Question: I'm simply trying to send String text from my android app to Nodemcu esp8266 and the esp8266 response with another text.
I can receive the text on esp8266 but on android app I'm not get any response text! and I don't knew what is the problem.
my android code is
'''
public class MainActivity extends Activity {
TextView textResponse;
Button buttonConnect;
EditText welcomeMsg;
String IpAddress = "192.168.0.117";
int Port = 8090;
@Override
protected void onCreate(Bundle savedInstanceState) {
super.onCreate(savedInstanceState);
setContentView(R.layout.activity_main);
buttonConnect = (Button) findViewById(R.id.connect);
textResponse = (TextView) findViewById(R.id.response);
welcomeMsg = (EditText)findViewById(R.id.welcomemsg);
buttonConnect.setOnClickListener(new OnClickListener() {
@Override
public void onClick(View view) {
MyClientTask myClientTask = new MyClientTask(welcomeMsg.getText().toString());
myClientTask.execute();
}
});
}
@SuppressLint("StaticFieldLeak")
public class MyClientTask extends AsyncTask<Void, Void, Void> {
String response = "";
String msgToServer;
MyClientTask(String msgTo) {
msgToServer = msgTo;
}
@Override
protected Void doInBackground(Void... arg0) {
Socket socket = null;
DataOutputStream dataOutputStream = null;
DataInputStream dataInputStream = null;
try {
socket = new Socket(IpAddress, Port);
dataOutputStream = new DataOutputStream(socket.getOutputStream());
dataInputStream = new DataInputStream(socket.getInputStream());
if(!msgToServer.equals(""))
dataOutputStream.writeUTF(msgToServer + "$");
response = dataInputStream.readUTF();
} catch (IOException e) { }
finally {
if (socket != null) {
try {
socket.close();
} catch (IOException e) {}
}
if (dataOutputStream != null) {
try {
dataOutputStream.close();
} catch (IOException e) {}
}
if (dataInputStream != null) {
try {
dataInputStream.close();
} catch (IOException e) {}
}
}
return null;
}
@Override
protected void onPostExecute(Void result) {
textResponse.setText(response);
super.onPostExecute(result);
}
}
}
'''
my esp8266 code is
'''
#include <ESP8266WiFi.h>
WiFiServer server(8090);
IPAddress ip(192, 168, 0, 117);
IPAddress gateway(192, 168, 0, 1);
IPAddress subnet(255, 255, 255, 0);
void setup() {
Serial.begin(115200);
WiFi.config(ip, gateway, subnet);
WiFi.begin("TP-LINK", "55555555");
while (WiFi.status() != WL_CONNECTED) {
delay(100);
}
server.begin();
Serial.println("Connected");
}
void loop() {
WiFiClient client = server.available();
if (!client) {
return;
}
Serial.println(client.readStringUntil('$'));
String x = "esp8266";
client.println(x);
delay(100);
client.flush();
}
'''
and this is how my app locks like

anyone have any idea?
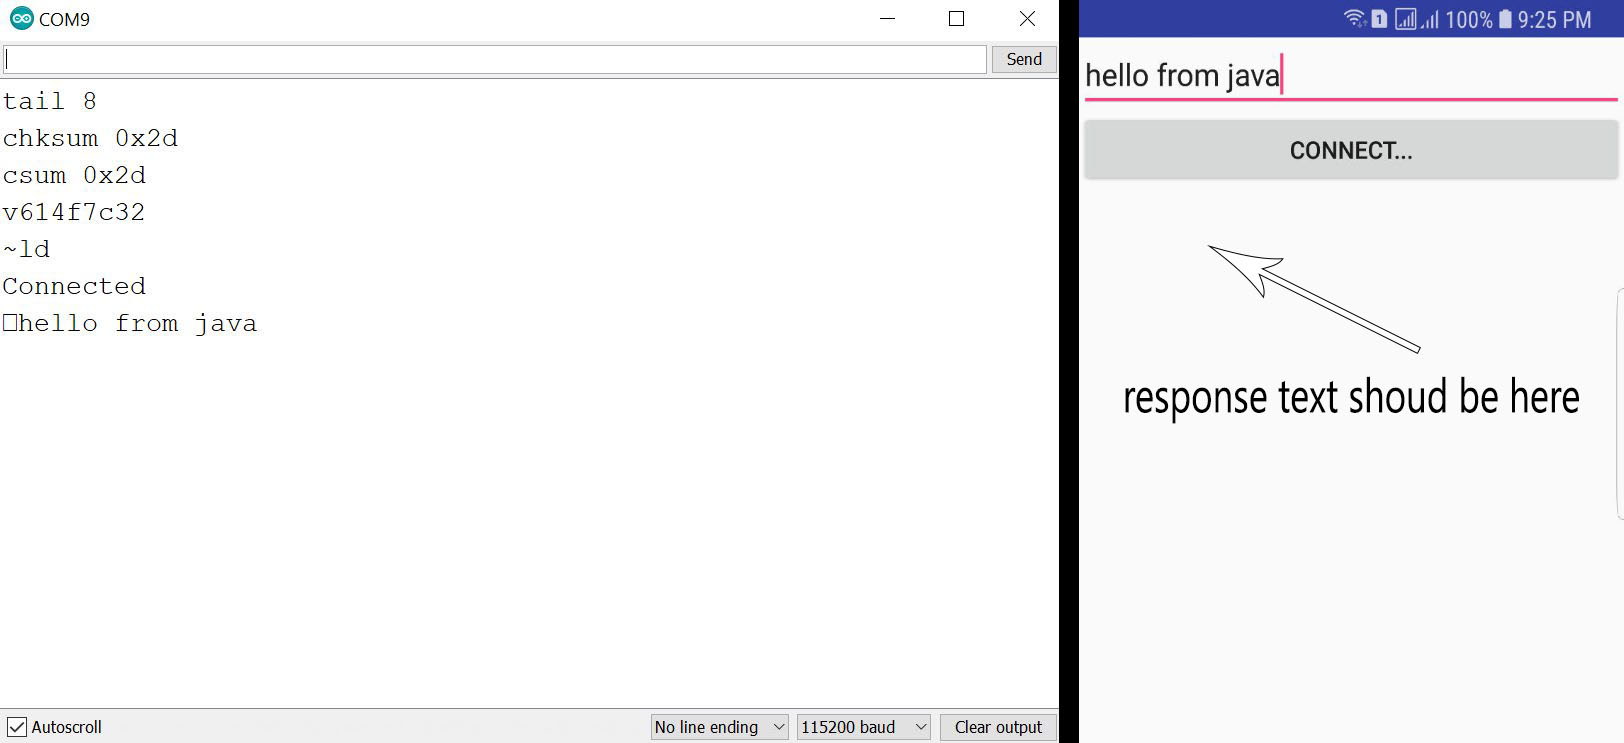
Answer: use the code bellow to send data:
example: sendData("<URL>;
'''
private void sendData(final String requestURL) {
reply = "";
new AsyncTask<Object, Void, String>() {
@Override
protected void onPreExecute() {
}
@Override
protected String doInBackground(Object... params) {
HttpClient httpclient = new DefaultHttpClient();
HttpGet httpget = new HttpGet(requestURL);
try {
HttpResponse response = httpclient.execute(httpget);
HttpEntity entity = response.getEntity();
if (entity != null) {
InputStream inputstream = entity.getContent();
BufferedReader bufferedreader =
new BufferedReader(new InputStreamReader(inputstream));
StringBuilder stringbuilder = new StringBuilder();
String currentline = null;
while ((currentline = bufferedreader.readLine()) != null) {
stringbuilder.append(currentline + "
");
}
String result = stringbuilder.toString();
reply = result;
inputstream.close();
}
} catch (NetworkOnMainThreadException ne) {
String err = (ne.getMessage() == null) ? "Network" : ne.getMessage();
reply = err;
} catch (MalformedURLException me) {
String err = (me.getMessage() == null) ? "Malform" : me.getMessage();
reply = err;
} catch (ProtocolException pe) {
String err = (pe.getMessage() == null) ? "Protocol" : pe.getMessage();
reply = err;
} catch (IOException ioe) {
String err = (ioe.getMessage() == null) ? "IOError" : ioe.getMessage();
reply = err;
}
return reply;
}
@Override
protected void onPostExecute(String result) {
Log.v(reply);
}
}.execute();
}
'''